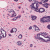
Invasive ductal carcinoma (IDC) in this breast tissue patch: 0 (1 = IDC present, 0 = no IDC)